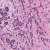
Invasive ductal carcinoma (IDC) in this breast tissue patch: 1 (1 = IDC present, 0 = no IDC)